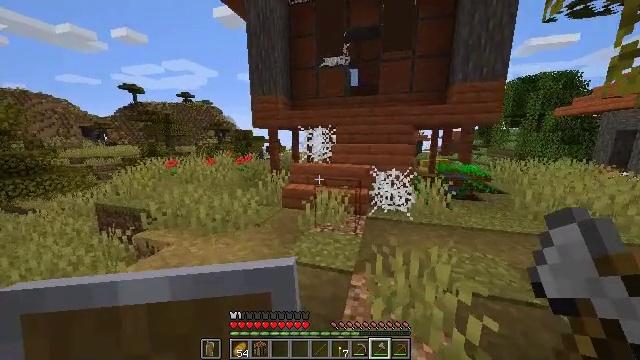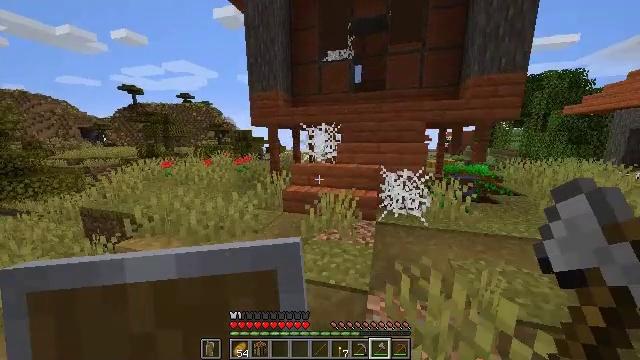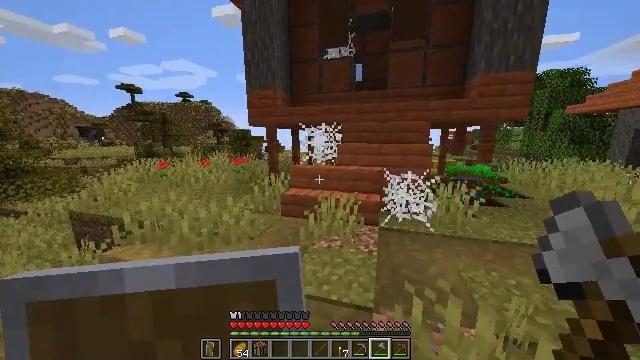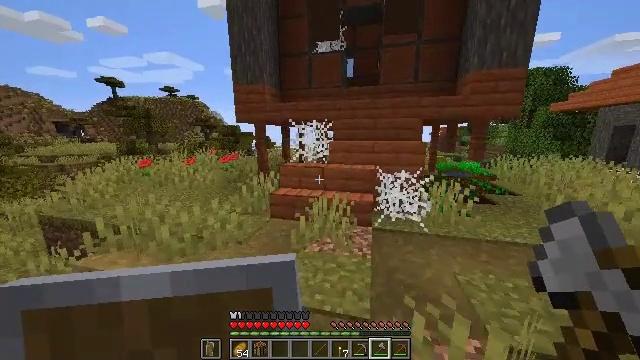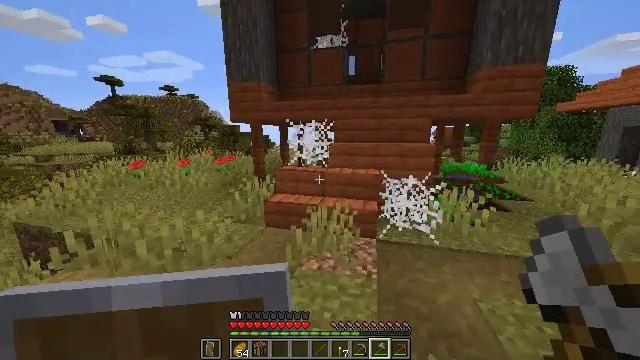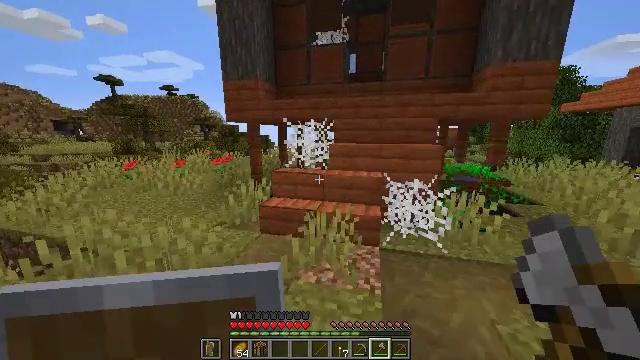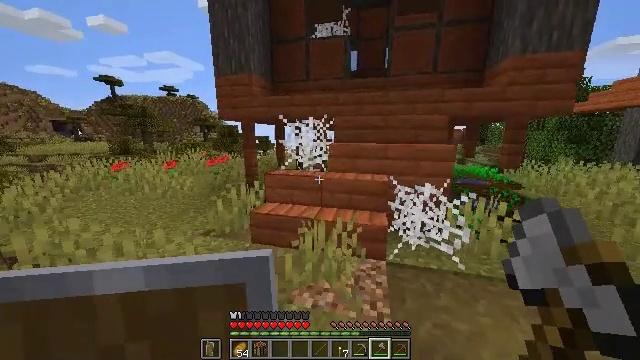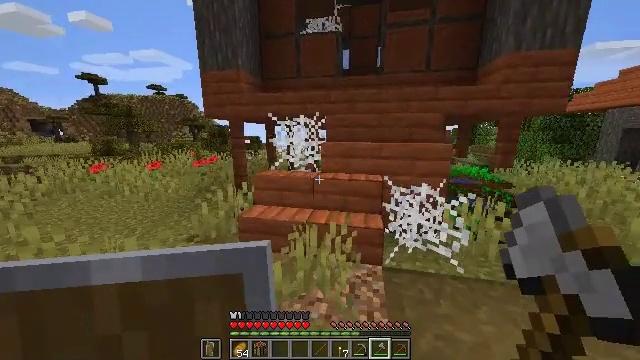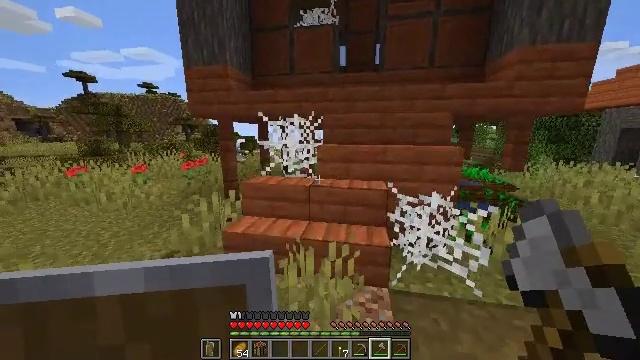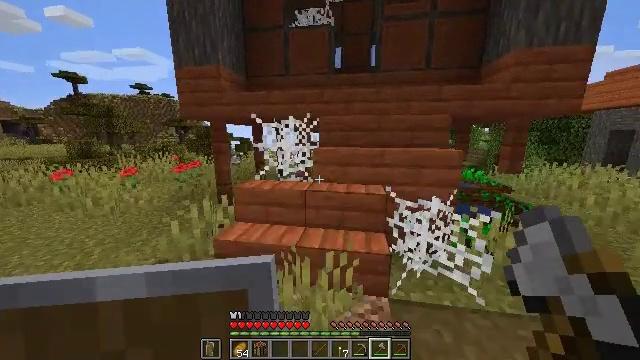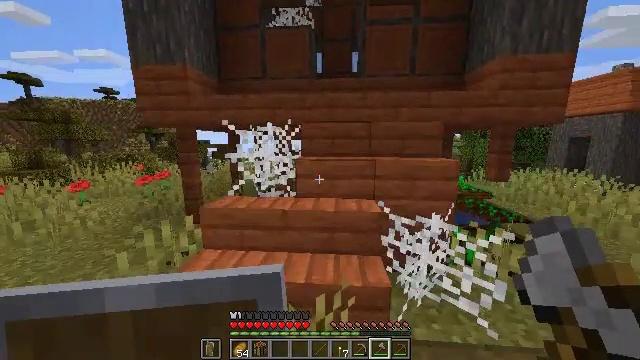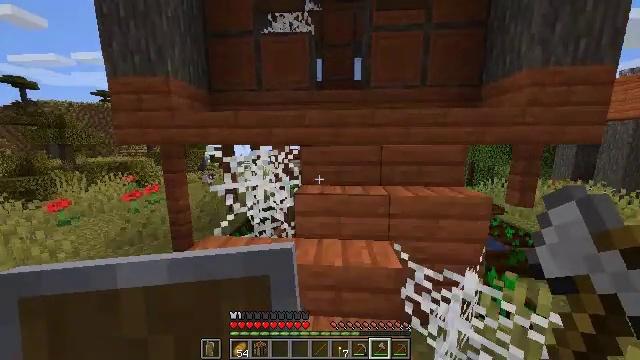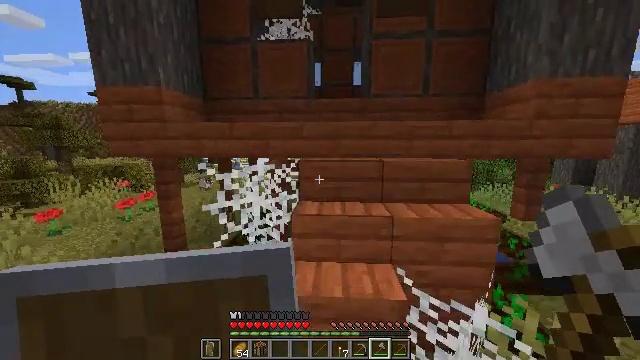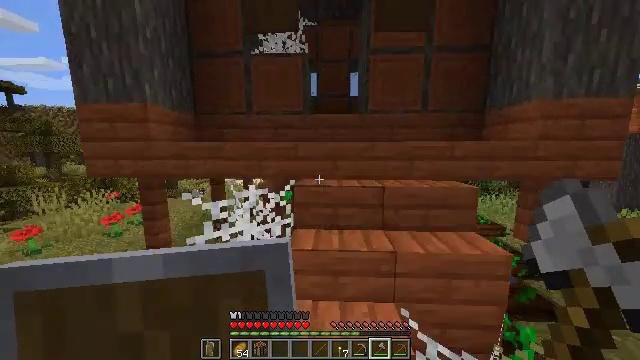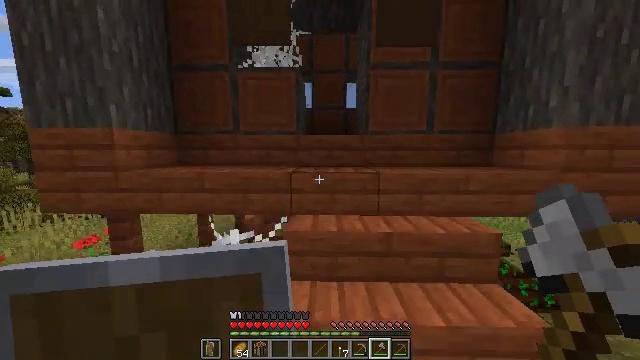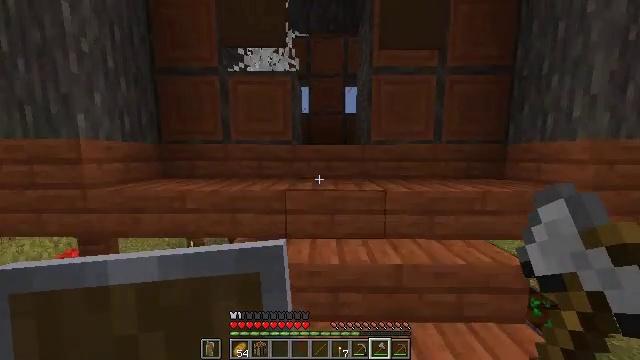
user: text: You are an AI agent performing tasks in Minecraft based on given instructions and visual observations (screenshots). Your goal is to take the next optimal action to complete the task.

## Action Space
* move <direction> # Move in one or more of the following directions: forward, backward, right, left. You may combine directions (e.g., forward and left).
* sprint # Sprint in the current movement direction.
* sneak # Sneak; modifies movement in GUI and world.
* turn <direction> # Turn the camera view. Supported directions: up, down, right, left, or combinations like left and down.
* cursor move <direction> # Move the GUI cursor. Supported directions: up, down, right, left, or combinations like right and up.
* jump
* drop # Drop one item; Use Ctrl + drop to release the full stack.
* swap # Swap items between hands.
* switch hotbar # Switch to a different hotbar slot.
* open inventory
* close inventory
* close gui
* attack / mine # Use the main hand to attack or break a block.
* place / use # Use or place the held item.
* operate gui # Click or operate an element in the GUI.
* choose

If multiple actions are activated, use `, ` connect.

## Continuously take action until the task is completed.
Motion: motion action
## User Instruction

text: Reclaim bookshelf materials.
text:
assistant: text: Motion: move forward, sprint
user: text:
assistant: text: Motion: move forward, sprint
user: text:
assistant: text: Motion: move forward, sprint, turn right
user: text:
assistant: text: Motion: move forward, sprint
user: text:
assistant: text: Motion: move forward, sprint
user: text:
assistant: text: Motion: move forward, sprint
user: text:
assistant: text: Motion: move forward, sprint, turn right
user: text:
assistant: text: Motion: move forward, sprint, turn right
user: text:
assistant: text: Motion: move forward, sprint, turn right
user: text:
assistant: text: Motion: move forward, sprint, turn right and up
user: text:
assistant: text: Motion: move forward, sprint, jump
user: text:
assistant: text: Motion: move forward, sprint, jump
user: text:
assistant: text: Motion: move forward, sprint, turn right and up, jump
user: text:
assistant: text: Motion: move forward, sprint, turn right, jump
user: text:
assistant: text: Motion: move forward, sprint
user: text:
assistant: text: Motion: move forward, sprint
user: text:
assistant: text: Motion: move forward, sprint
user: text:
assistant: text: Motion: move forward and move right, sprint
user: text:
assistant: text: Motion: move forward and move right, sprint
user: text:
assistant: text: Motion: move forward, sprint
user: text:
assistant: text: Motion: move forward, sprint, turn left
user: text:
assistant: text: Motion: move forward, sprint, turn left and down
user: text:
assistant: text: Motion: move forward, sprint, turn down
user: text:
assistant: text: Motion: move forward, sprint
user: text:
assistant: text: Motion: move forward, sprint, turn down
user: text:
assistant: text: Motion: move forward, sprint, turn right and down
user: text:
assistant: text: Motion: move forward, sprint, turn down
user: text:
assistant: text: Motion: move forward and move right, sprint, turn down
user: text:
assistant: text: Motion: move forward and move right, sprint, turn left and down
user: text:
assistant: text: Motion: move forward and move right, sprint, turn down